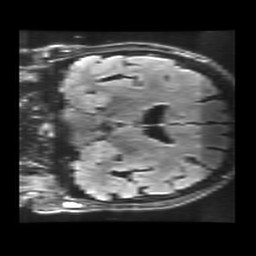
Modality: FLAIR
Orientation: coronal
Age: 71
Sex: female
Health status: healthy
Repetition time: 12 s
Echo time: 0.09782 s